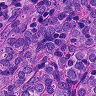
Metastatic tissue present: yes